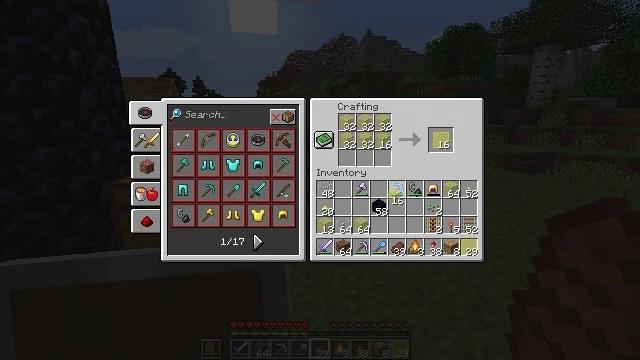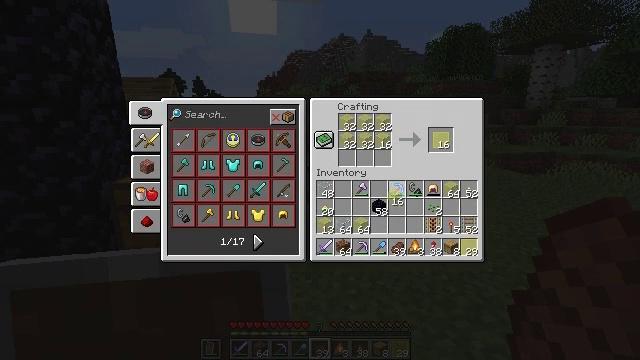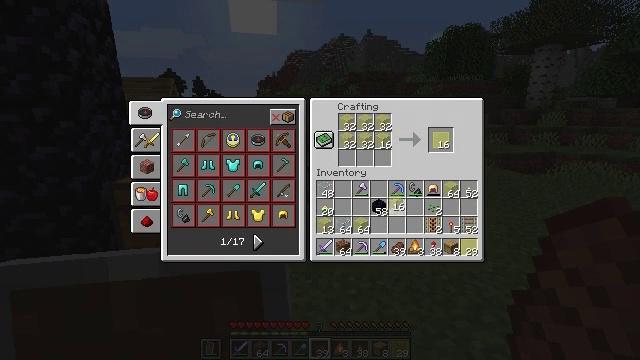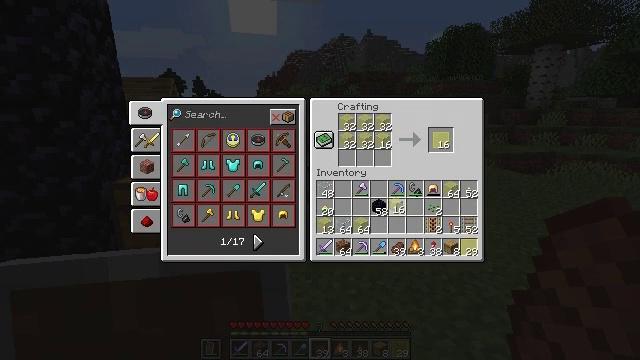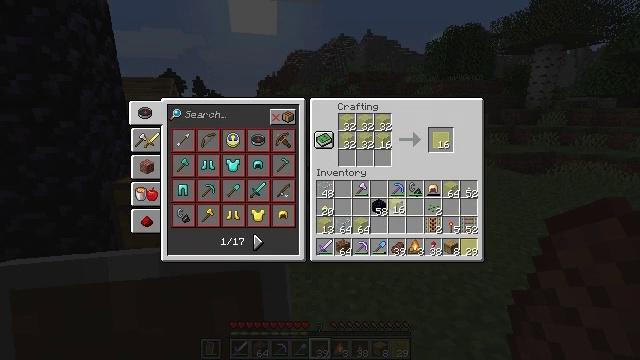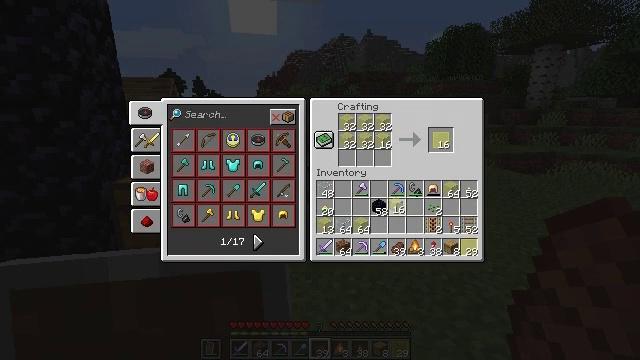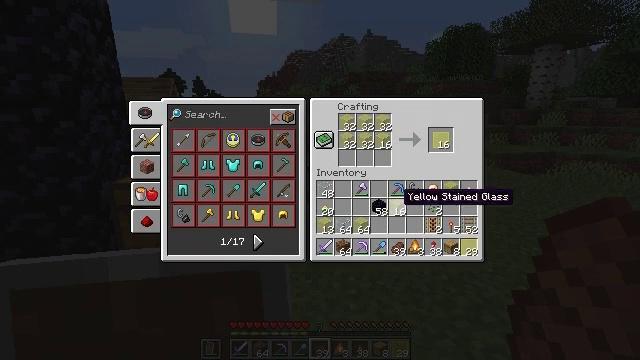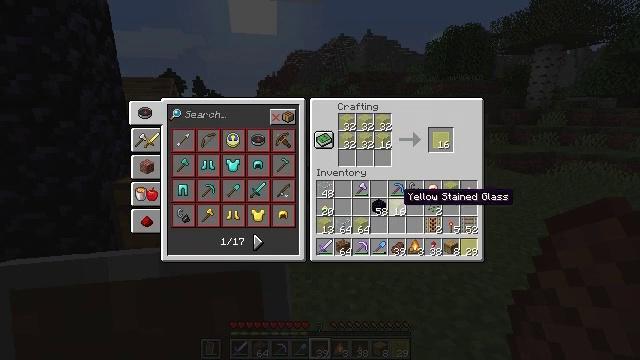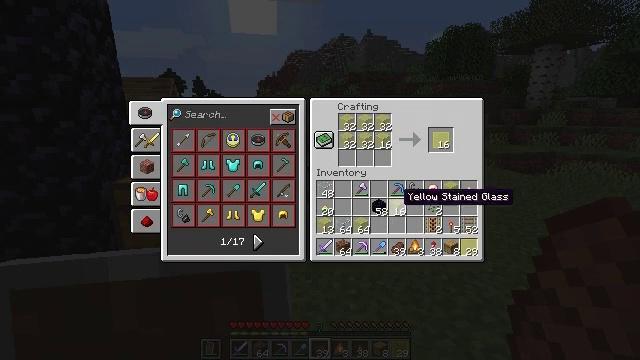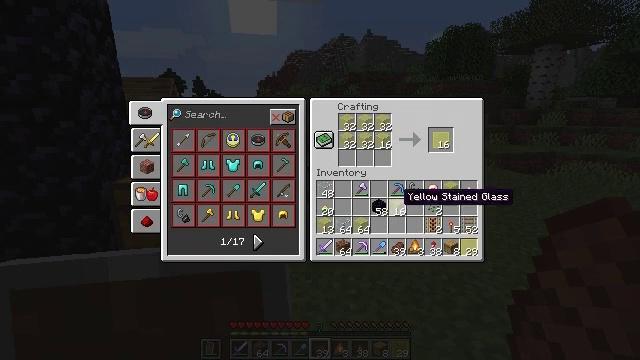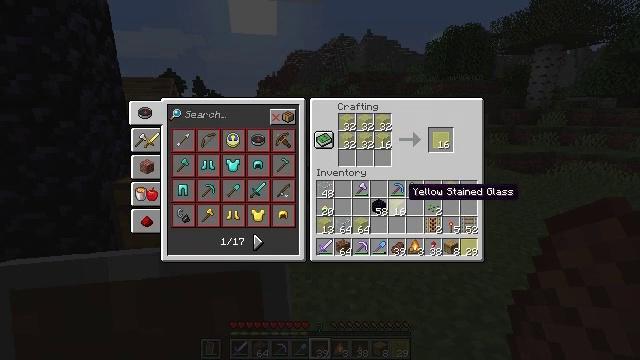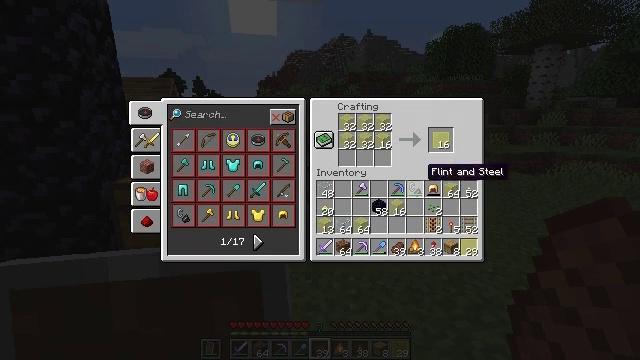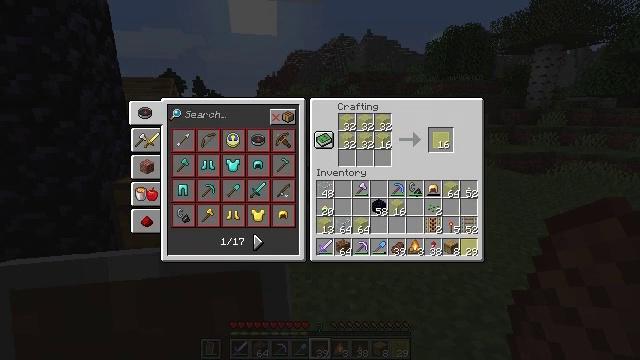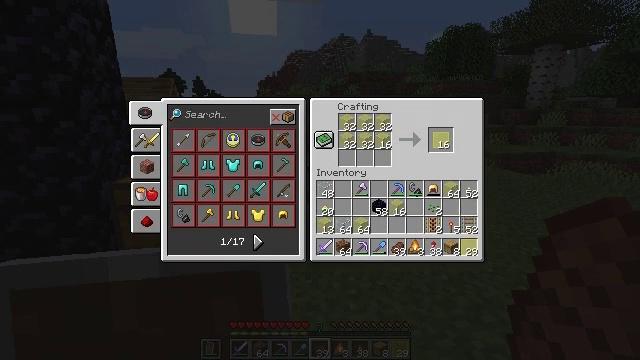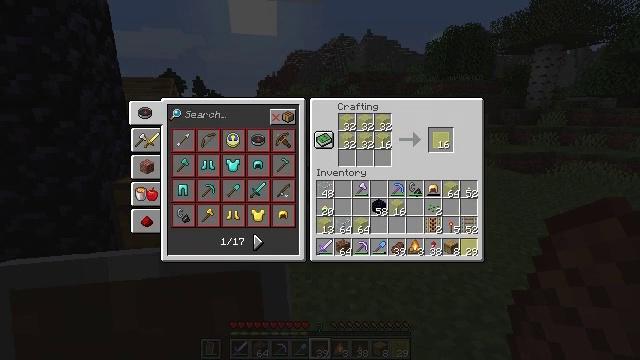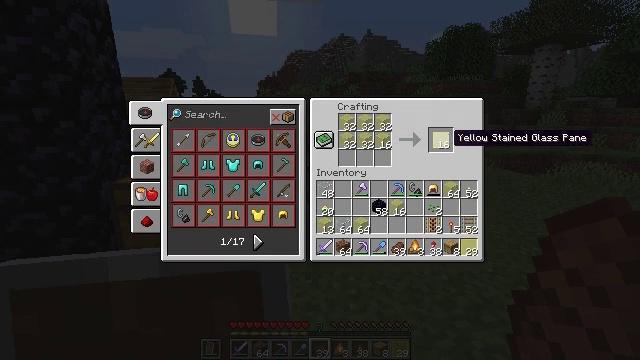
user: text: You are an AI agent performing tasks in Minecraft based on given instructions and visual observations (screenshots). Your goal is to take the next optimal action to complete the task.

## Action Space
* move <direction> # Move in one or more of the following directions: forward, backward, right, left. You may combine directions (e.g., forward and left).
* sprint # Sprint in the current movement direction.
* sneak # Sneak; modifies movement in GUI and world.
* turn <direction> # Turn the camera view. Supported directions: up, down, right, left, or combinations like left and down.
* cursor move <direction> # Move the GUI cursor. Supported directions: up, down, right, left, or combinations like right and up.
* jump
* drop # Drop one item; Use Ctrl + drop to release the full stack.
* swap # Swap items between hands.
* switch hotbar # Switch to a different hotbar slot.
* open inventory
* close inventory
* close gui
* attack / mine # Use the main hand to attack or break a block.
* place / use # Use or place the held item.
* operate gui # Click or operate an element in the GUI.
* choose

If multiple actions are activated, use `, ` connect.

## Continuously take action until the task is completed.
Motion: motion action
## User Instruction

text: Open a crafting table to craft yellow stained glass pane.
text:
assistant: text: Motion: no_op
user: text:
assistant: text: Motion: no_op
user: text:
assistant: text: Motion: no_op
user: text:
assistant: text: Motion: operate gui
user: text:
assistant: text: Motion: operate gui
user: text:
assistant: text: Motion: no_op
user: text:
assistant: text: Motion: no_op
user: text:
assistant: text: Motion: no_op
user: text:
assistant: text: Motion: no_op
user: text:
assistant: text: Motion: sneak
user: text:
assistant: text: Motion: sneak, cursor move right and up
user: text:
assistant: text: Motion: sneak, cursor move right and up
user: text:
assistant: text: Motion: sneak
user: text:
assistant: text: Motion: sneak
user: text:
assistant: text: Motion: sneak, cursor move up
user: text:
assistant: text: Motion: sneak
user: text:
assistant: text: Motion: sneak
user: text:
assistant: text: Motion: sneak
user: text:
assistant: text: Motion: sneak, choose
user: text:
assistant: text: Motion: sneak, choose
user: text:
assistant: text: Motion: sneak
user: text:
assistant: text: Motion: sneak
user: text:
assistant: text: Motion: sneak
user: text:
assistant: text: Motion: sneak